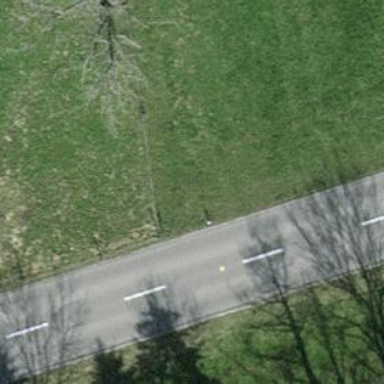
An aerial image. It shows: Tertiary road with asphalt surface.